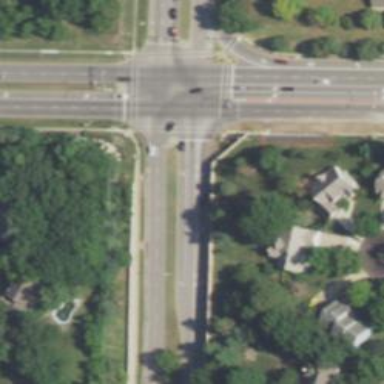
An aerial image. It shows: Solid stop line on the road.